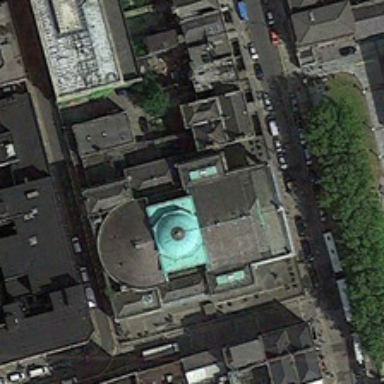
Seven green trees are near a church .